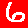
Digit: 6